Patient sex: M
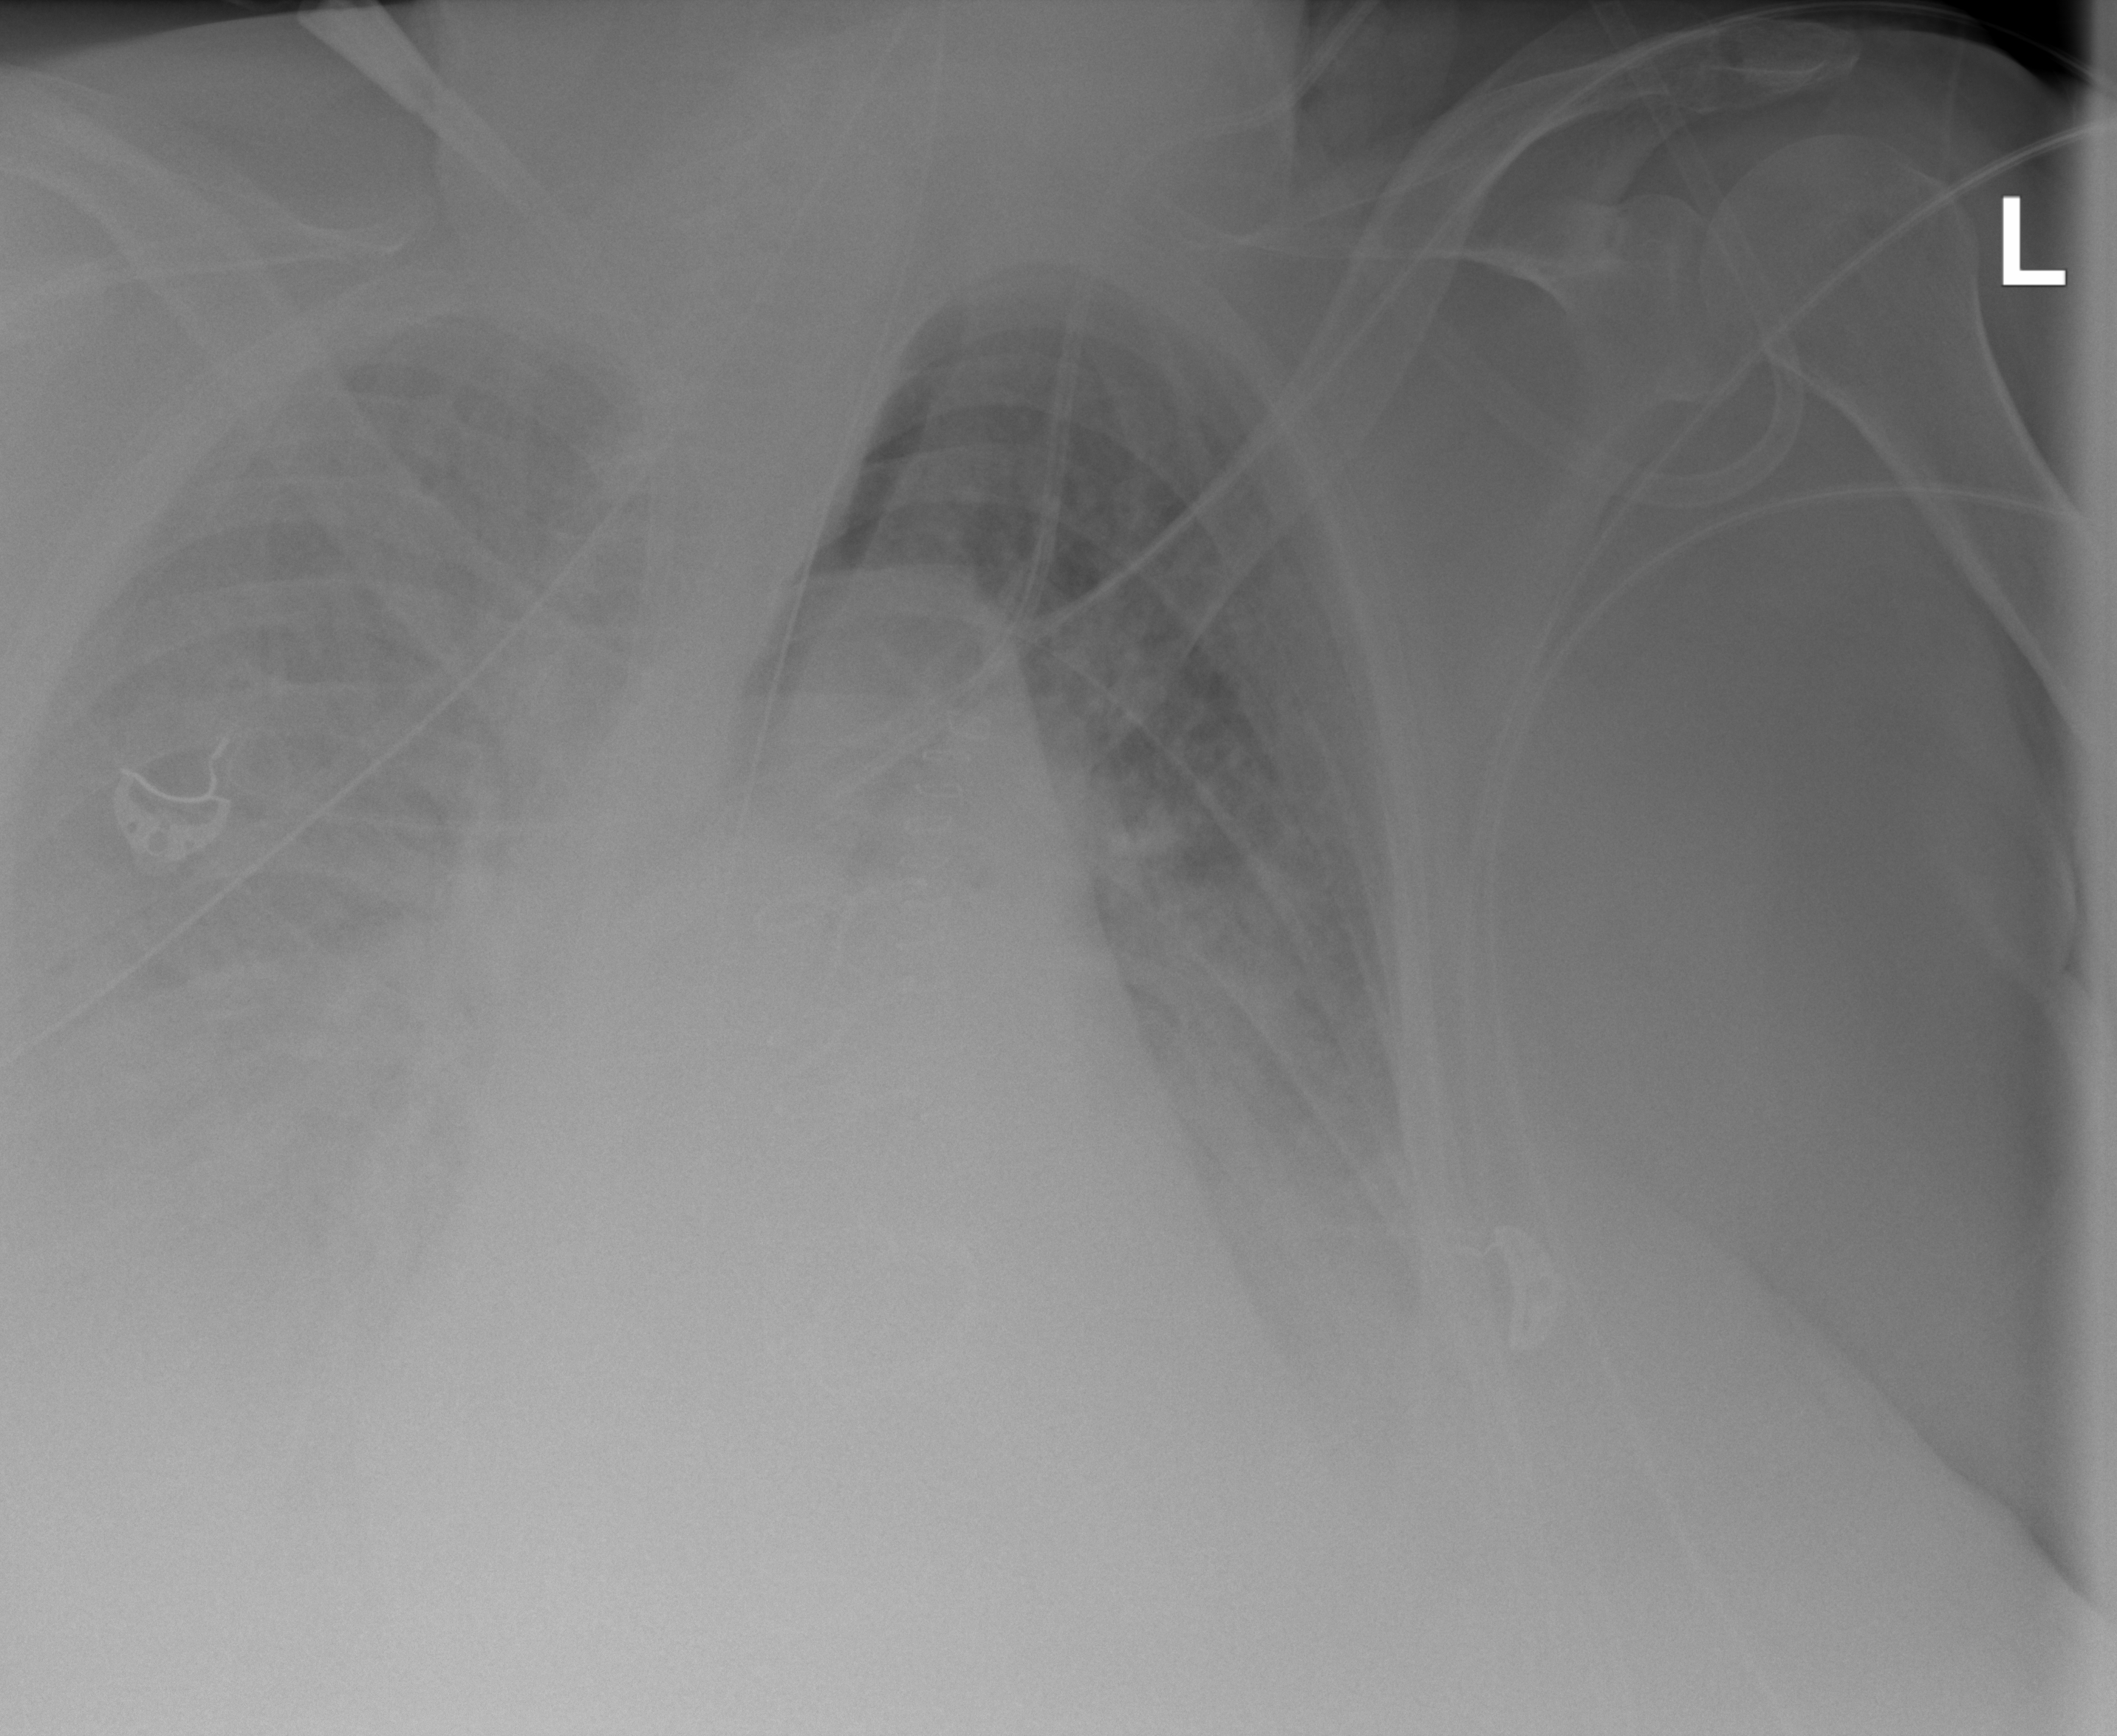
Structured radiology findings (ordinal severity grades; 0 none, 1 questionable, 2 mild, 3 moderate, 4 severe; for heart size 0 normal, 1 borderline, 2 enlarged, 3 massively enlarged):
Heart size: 3
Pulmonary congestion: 3
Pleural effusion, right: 3
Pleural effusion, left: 3
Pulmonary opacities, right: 3
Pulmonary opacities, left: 2
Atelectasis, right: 4
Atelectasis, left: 3